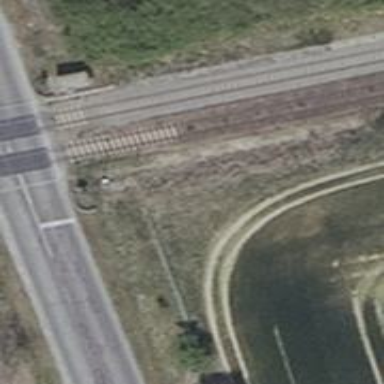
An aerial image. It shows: Railway signal.